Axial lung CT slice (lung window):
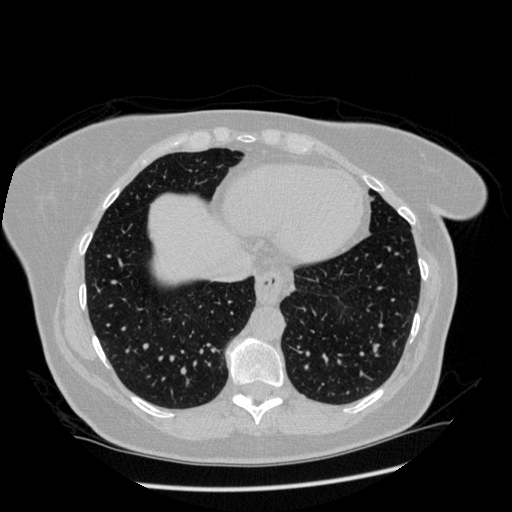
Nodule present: no